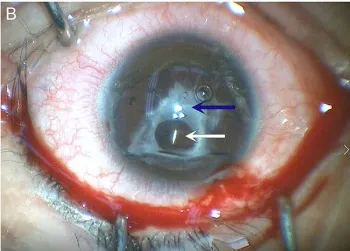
Ophthalmic examination before and after ICL extraction. (B) The photograph was taken under a surgical microscope before ICL extraction.
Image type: medical_photograph (other_medical_photograph)